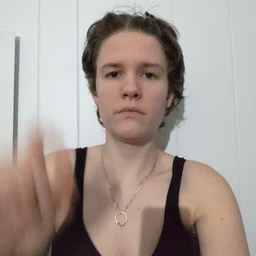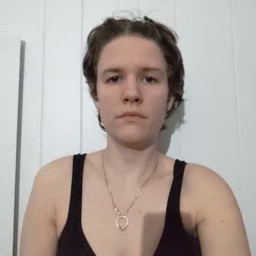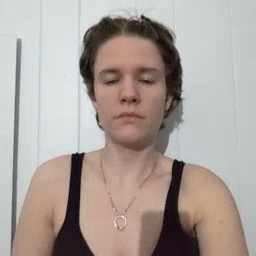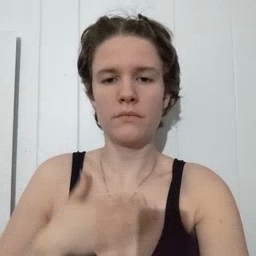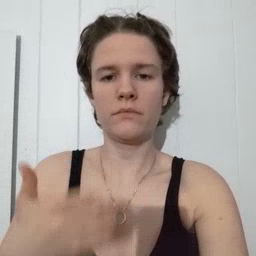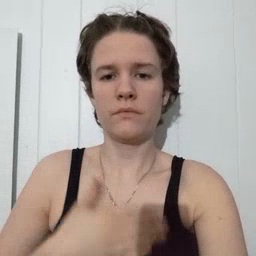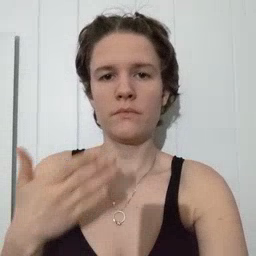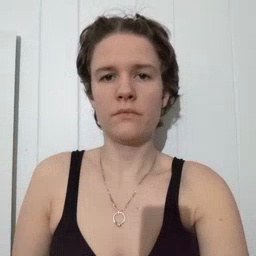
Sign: happy